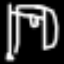
Label: pants